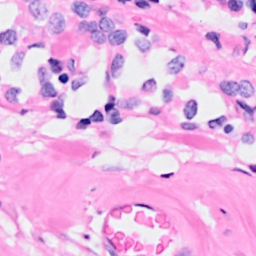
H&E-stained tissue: Breast